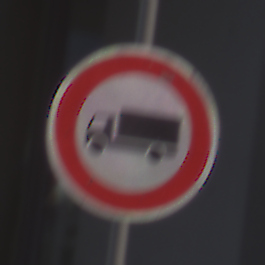
Verkehrszeichen: VerbotFuerKraftfahrzeugeUeberDreiKommaFuenfTonnen
Umgebung: Outdoor, Urban
Tageszeit: MorningAfternoon
Wetter: PartlyCloudy
Licht: Natural
Jahreszeit: NotSpecified
Kontrast: HighContrast